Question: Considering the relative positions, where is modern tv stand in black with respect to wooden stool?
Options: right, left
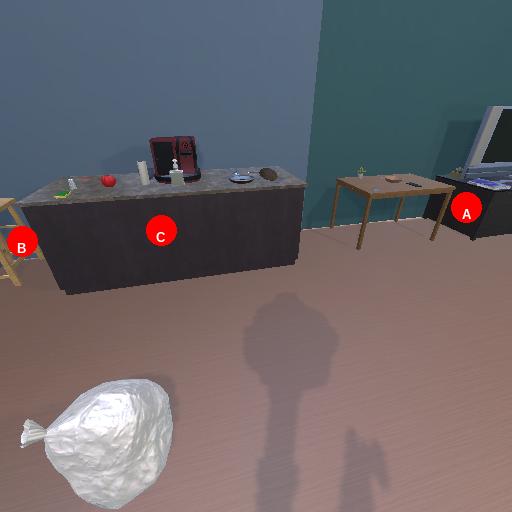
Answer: right